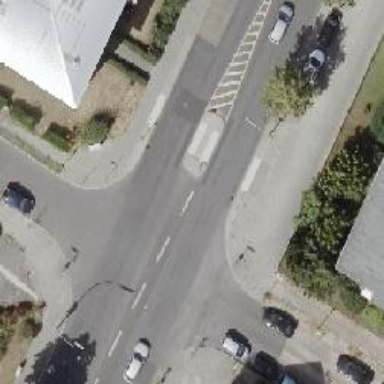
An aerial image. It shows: Unmarked crossing with pedestrian island.